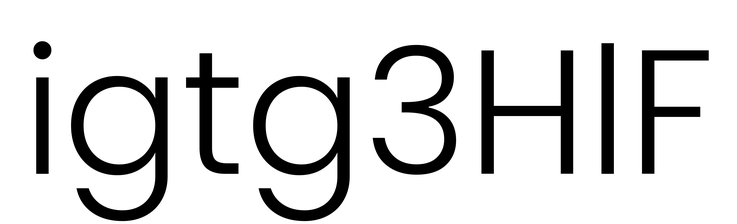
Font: Poppins-Light